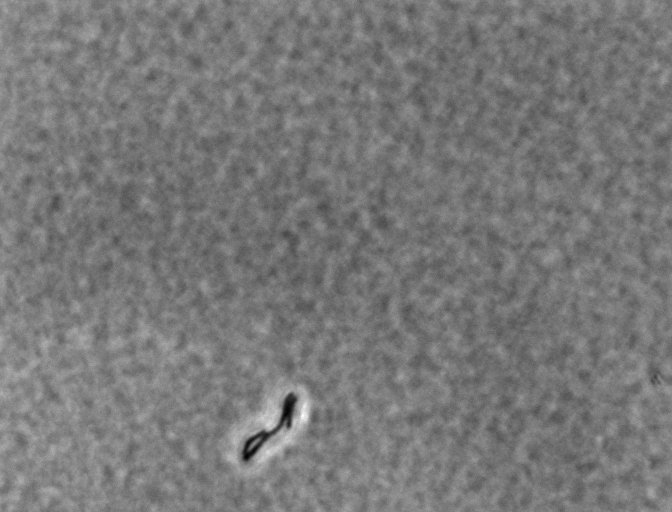
Bacillus coagulans